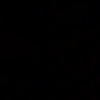
Label: space